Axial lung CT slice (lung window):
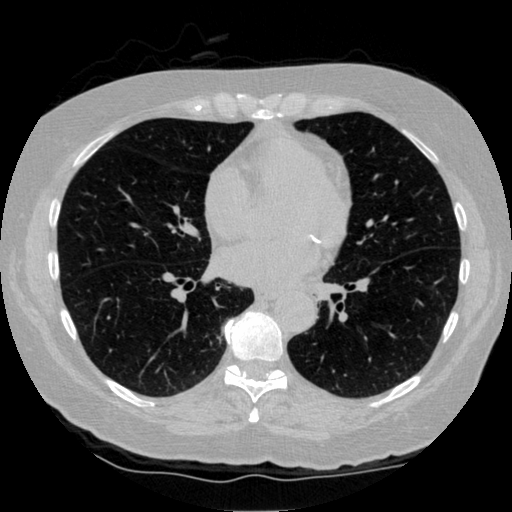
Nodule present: no